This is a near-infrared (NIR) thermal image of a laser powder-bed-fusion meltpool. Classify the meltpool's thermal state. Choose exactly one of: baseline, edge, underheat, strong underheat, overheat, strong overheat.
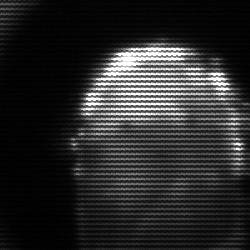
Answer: baseline